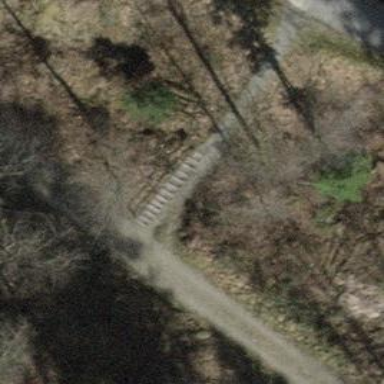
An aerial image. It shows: Set of compacted steps along the road.